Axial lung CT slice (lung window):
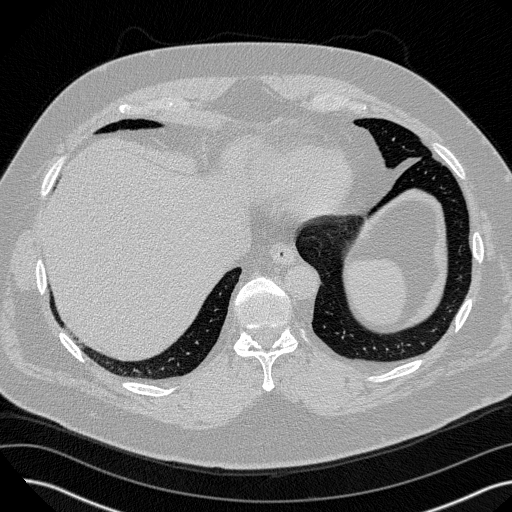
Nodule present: no